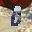
Label: 0